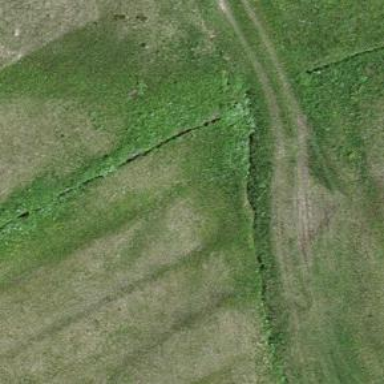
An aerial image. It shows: Ditch in the surroundings.